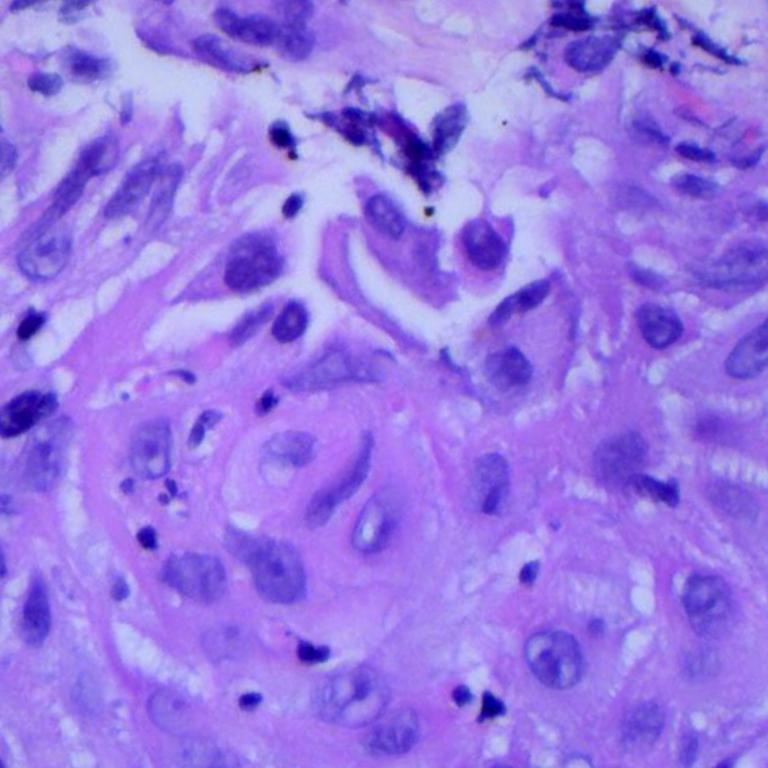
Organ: lung
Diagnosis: squamous carcinomas